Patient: sex F, age 48
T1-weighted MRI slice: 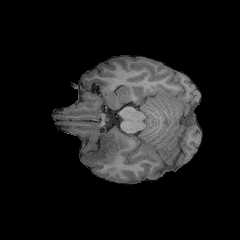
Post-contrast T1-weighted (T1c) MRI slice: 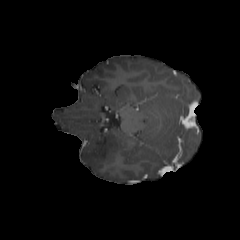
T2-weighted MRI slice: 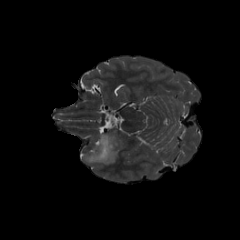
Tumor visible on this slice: yes
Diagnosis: Astrocytoma, IDH-mutant
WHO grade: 2